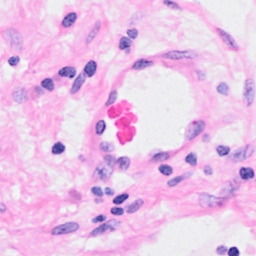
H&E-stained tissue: Breast